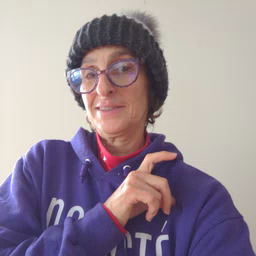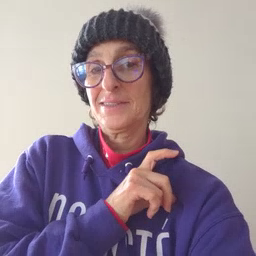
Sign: potty